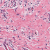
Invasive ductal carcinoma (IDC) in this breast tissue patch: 0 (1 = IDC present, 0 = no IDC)